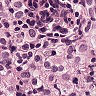
Metastatic tissue present: yes